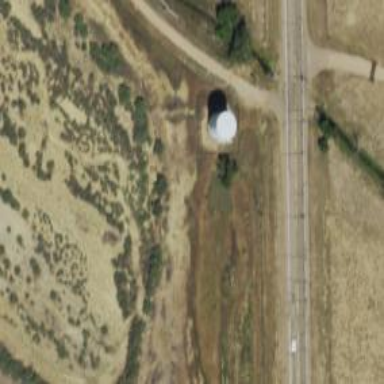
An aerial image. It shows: Silo.